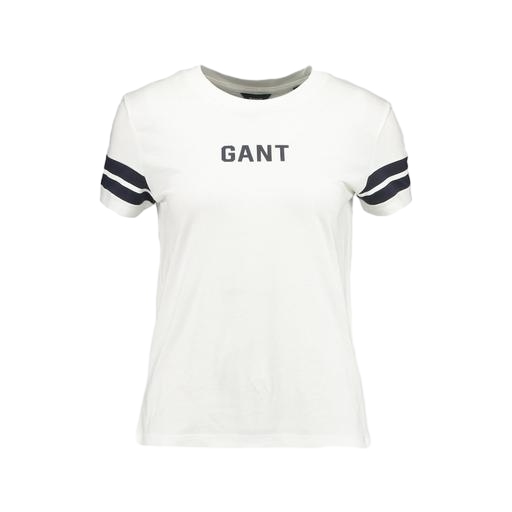
white graphic jersey t-shirt, white action jersey t-shirt, white graphic t-shirt, white background